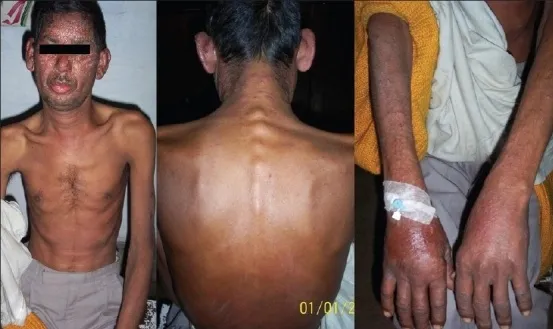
Phototoxicity rash seen over exposed areas.
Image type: medical_photograph (other_medical_photograph)